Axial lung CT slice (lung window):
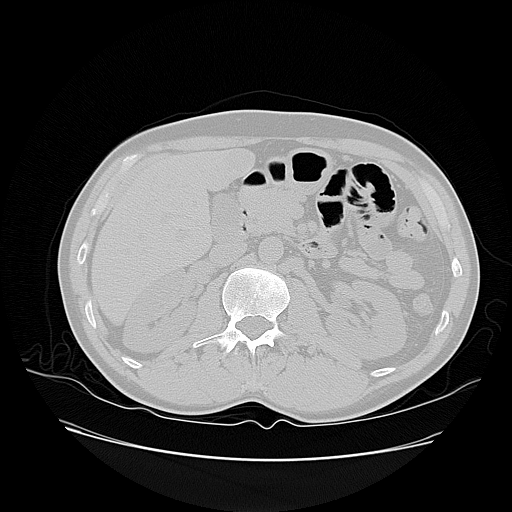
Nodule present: no